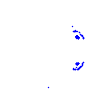
Particle: kaon